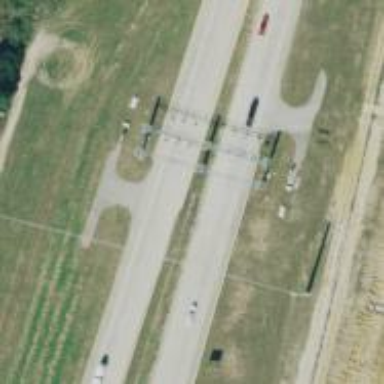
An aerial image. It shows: Toll gantry on the road.